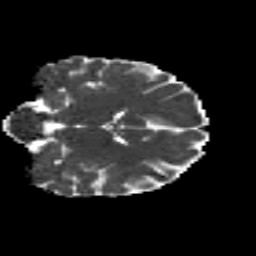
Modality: MD
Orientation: coronal
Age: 18
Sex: female
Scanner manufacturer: siemens
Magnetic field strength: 3 T
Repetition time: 8.8 s
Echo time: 0.085 s